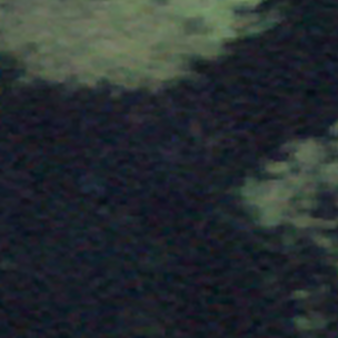
Label: other